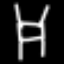
Label: chair